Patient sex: M
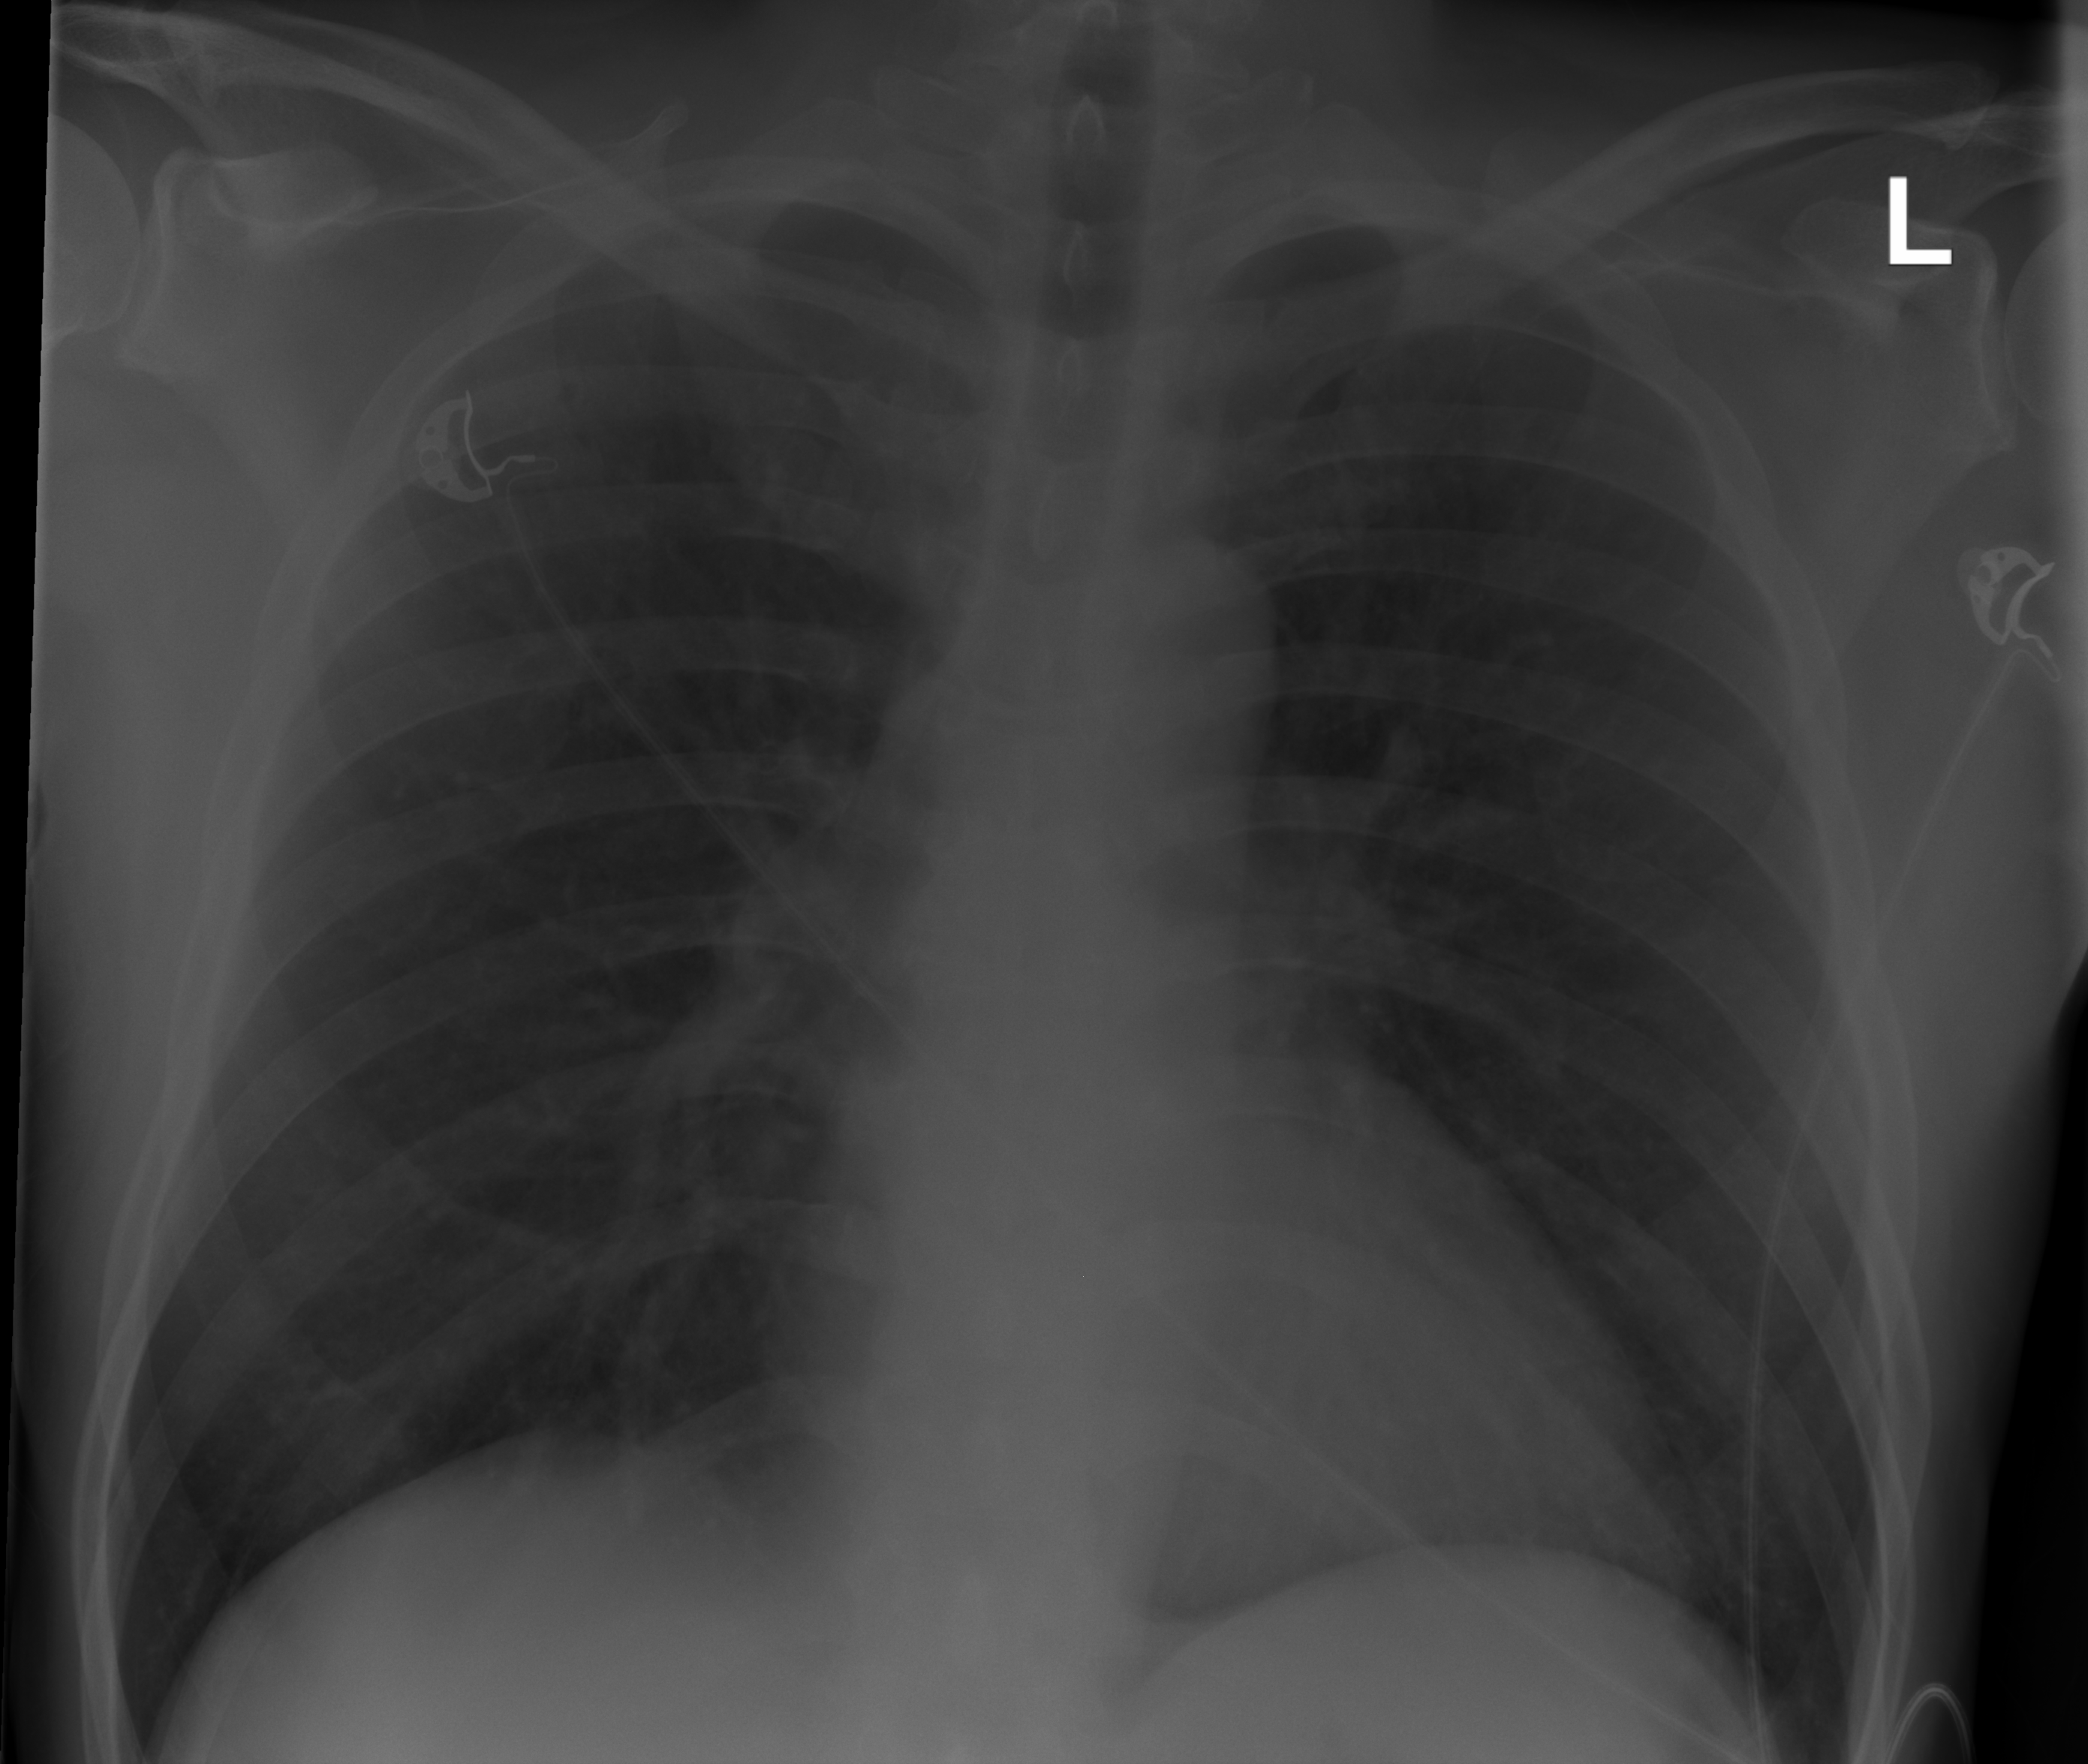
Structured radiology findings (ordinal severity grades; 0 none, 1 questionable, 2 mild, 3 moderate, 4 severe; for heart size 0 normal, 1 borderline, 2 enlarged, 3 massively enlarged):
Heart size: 0
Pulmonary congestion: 0
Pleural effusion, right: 0
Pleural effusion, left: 0
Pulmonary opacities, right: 1
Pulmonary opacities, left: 1
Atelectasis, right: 0
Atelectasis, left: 0